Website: slack
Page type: payment
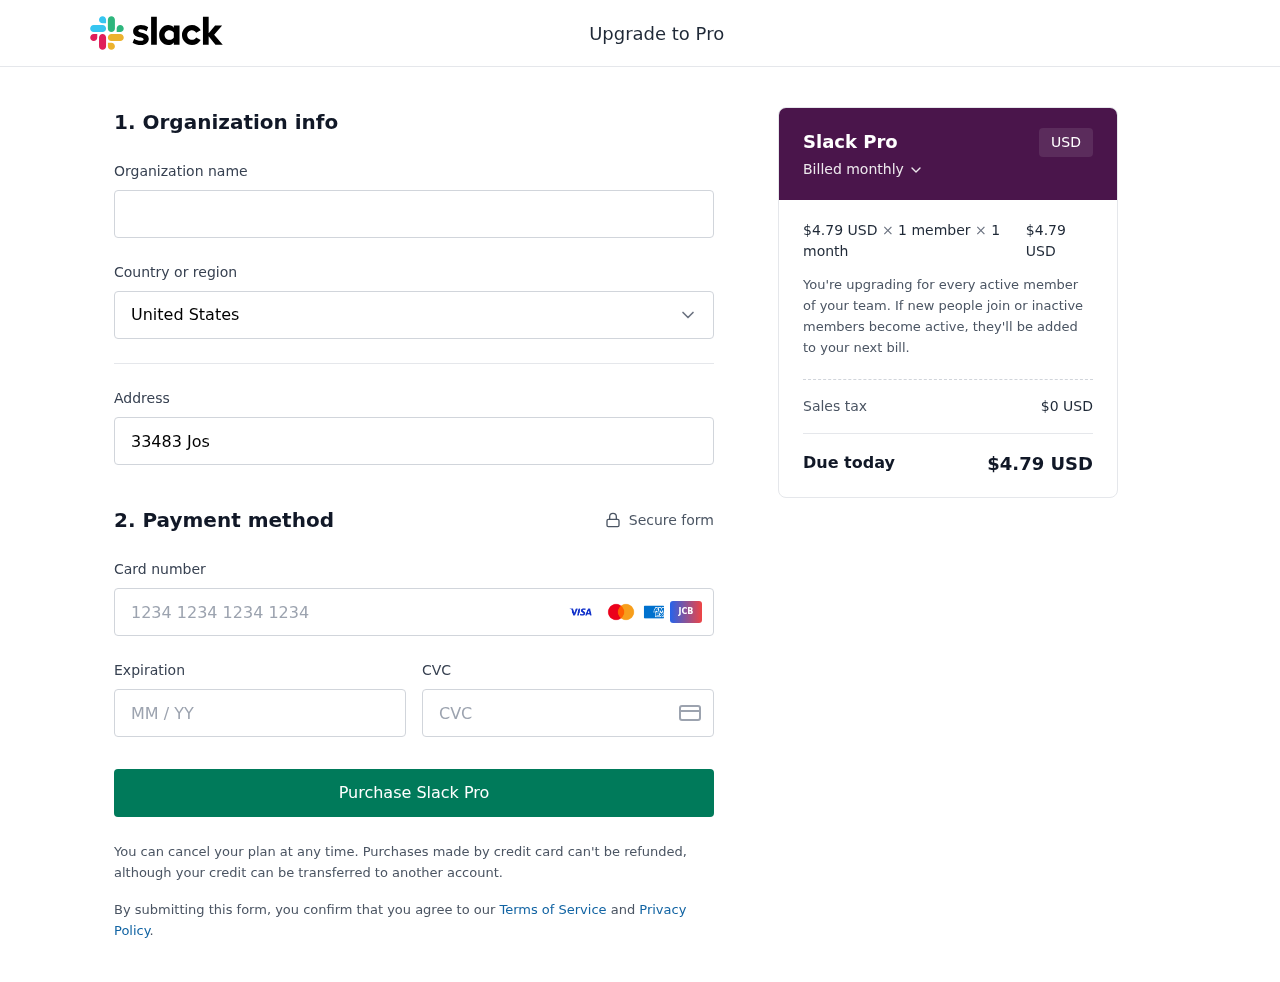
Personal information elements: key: PII_CARD_CVV
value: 6557
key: PII_CARD_EXPIRY
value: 12/27
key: PII_CARD_NUMBER
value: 3706 6859 5429 966
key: PII_COUNTRY
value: United States
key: PII_STREET
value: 33483 Joshua Meadow
Product elements: key: PRODUCT1_PRICE
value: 4.79
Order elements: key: ORDER_SUBTOTAL
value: $4.79 USD
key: ORDER_TAX
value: $0 USD
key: ORDER_TOTAL
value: $4.79 USD